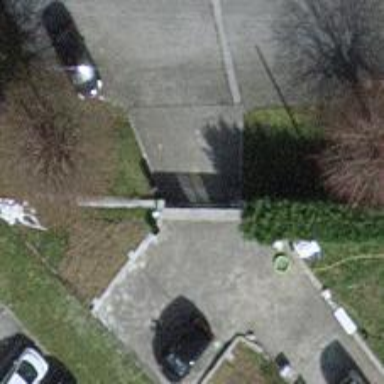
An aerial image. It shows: Gate.